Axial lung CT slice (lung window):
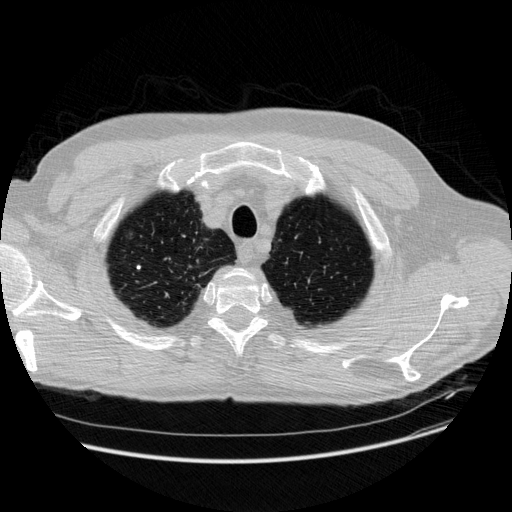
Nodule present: no